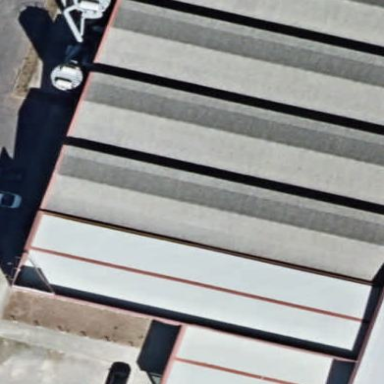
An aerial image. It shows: Commercial building.